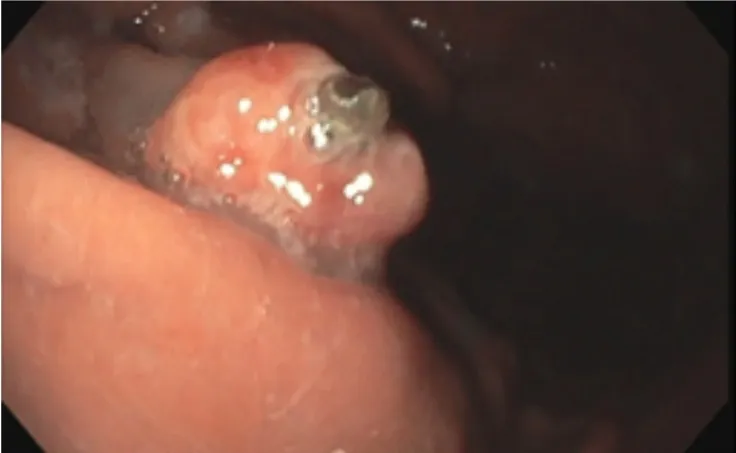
Polypoid formation that 12mm polypoidal lesion on the foot with a pseudopedicled morphology. The lesion's surface is ulcerated.
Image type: endoscopy (gi_endoscopy)